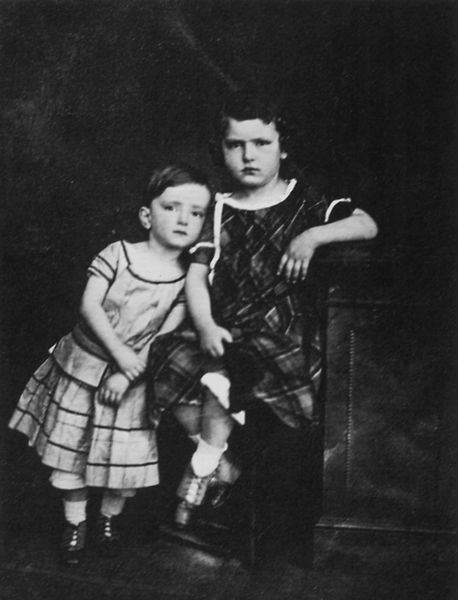
Titel: C.F. Stelzners Söhne Alfred (1853–1906) und Bruno (1851–1874)
Künstler: Deutscher Photograph
Schlagwörter: dunkel, weiß, mädchen, sitzen, ausschnitt, elegant, ellbogen, finger, frisur, frisuren, grau, haar, hell, hintergrund, kariert, kleid, kleider, mund, schwarz, stuhl, säule, blick, karo, gesichter, jung, arme, augen, blicke, böse, gesicht, kleidung, stehen, bildnis, hände, innenraum, portrait, porträt, vorhang, haare, sitzend, stehend, kind, tochter, kinder, kommode, schreibtisch, umarmung, zwei, schuhe, klein, ernst, finster, streifen, socken, junge, knie, aufstützen, geschwister, schwestern, foto, fotografie, photographie, strümpfe, doppelportrait, unterrock, porträts, schwarzweiß, gestik, stiefel, gruppenbild, portraits, kurz, photo, aufmerksam, müde, schnürschuhe, miene, gesichtszüge, anlehnen, brüder, sprechend, töchter, auflehnen, sohn, söhne, schnürung, gruppenfoto, söckchen, forschend, kinderbild, pagenkopf, auftragsbild, stiefeletten, aneinandergeschmiegt, foto geschwister, halsauschnitt, mädchenkleidung